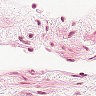
Metastatic tissue present: no